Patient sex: M
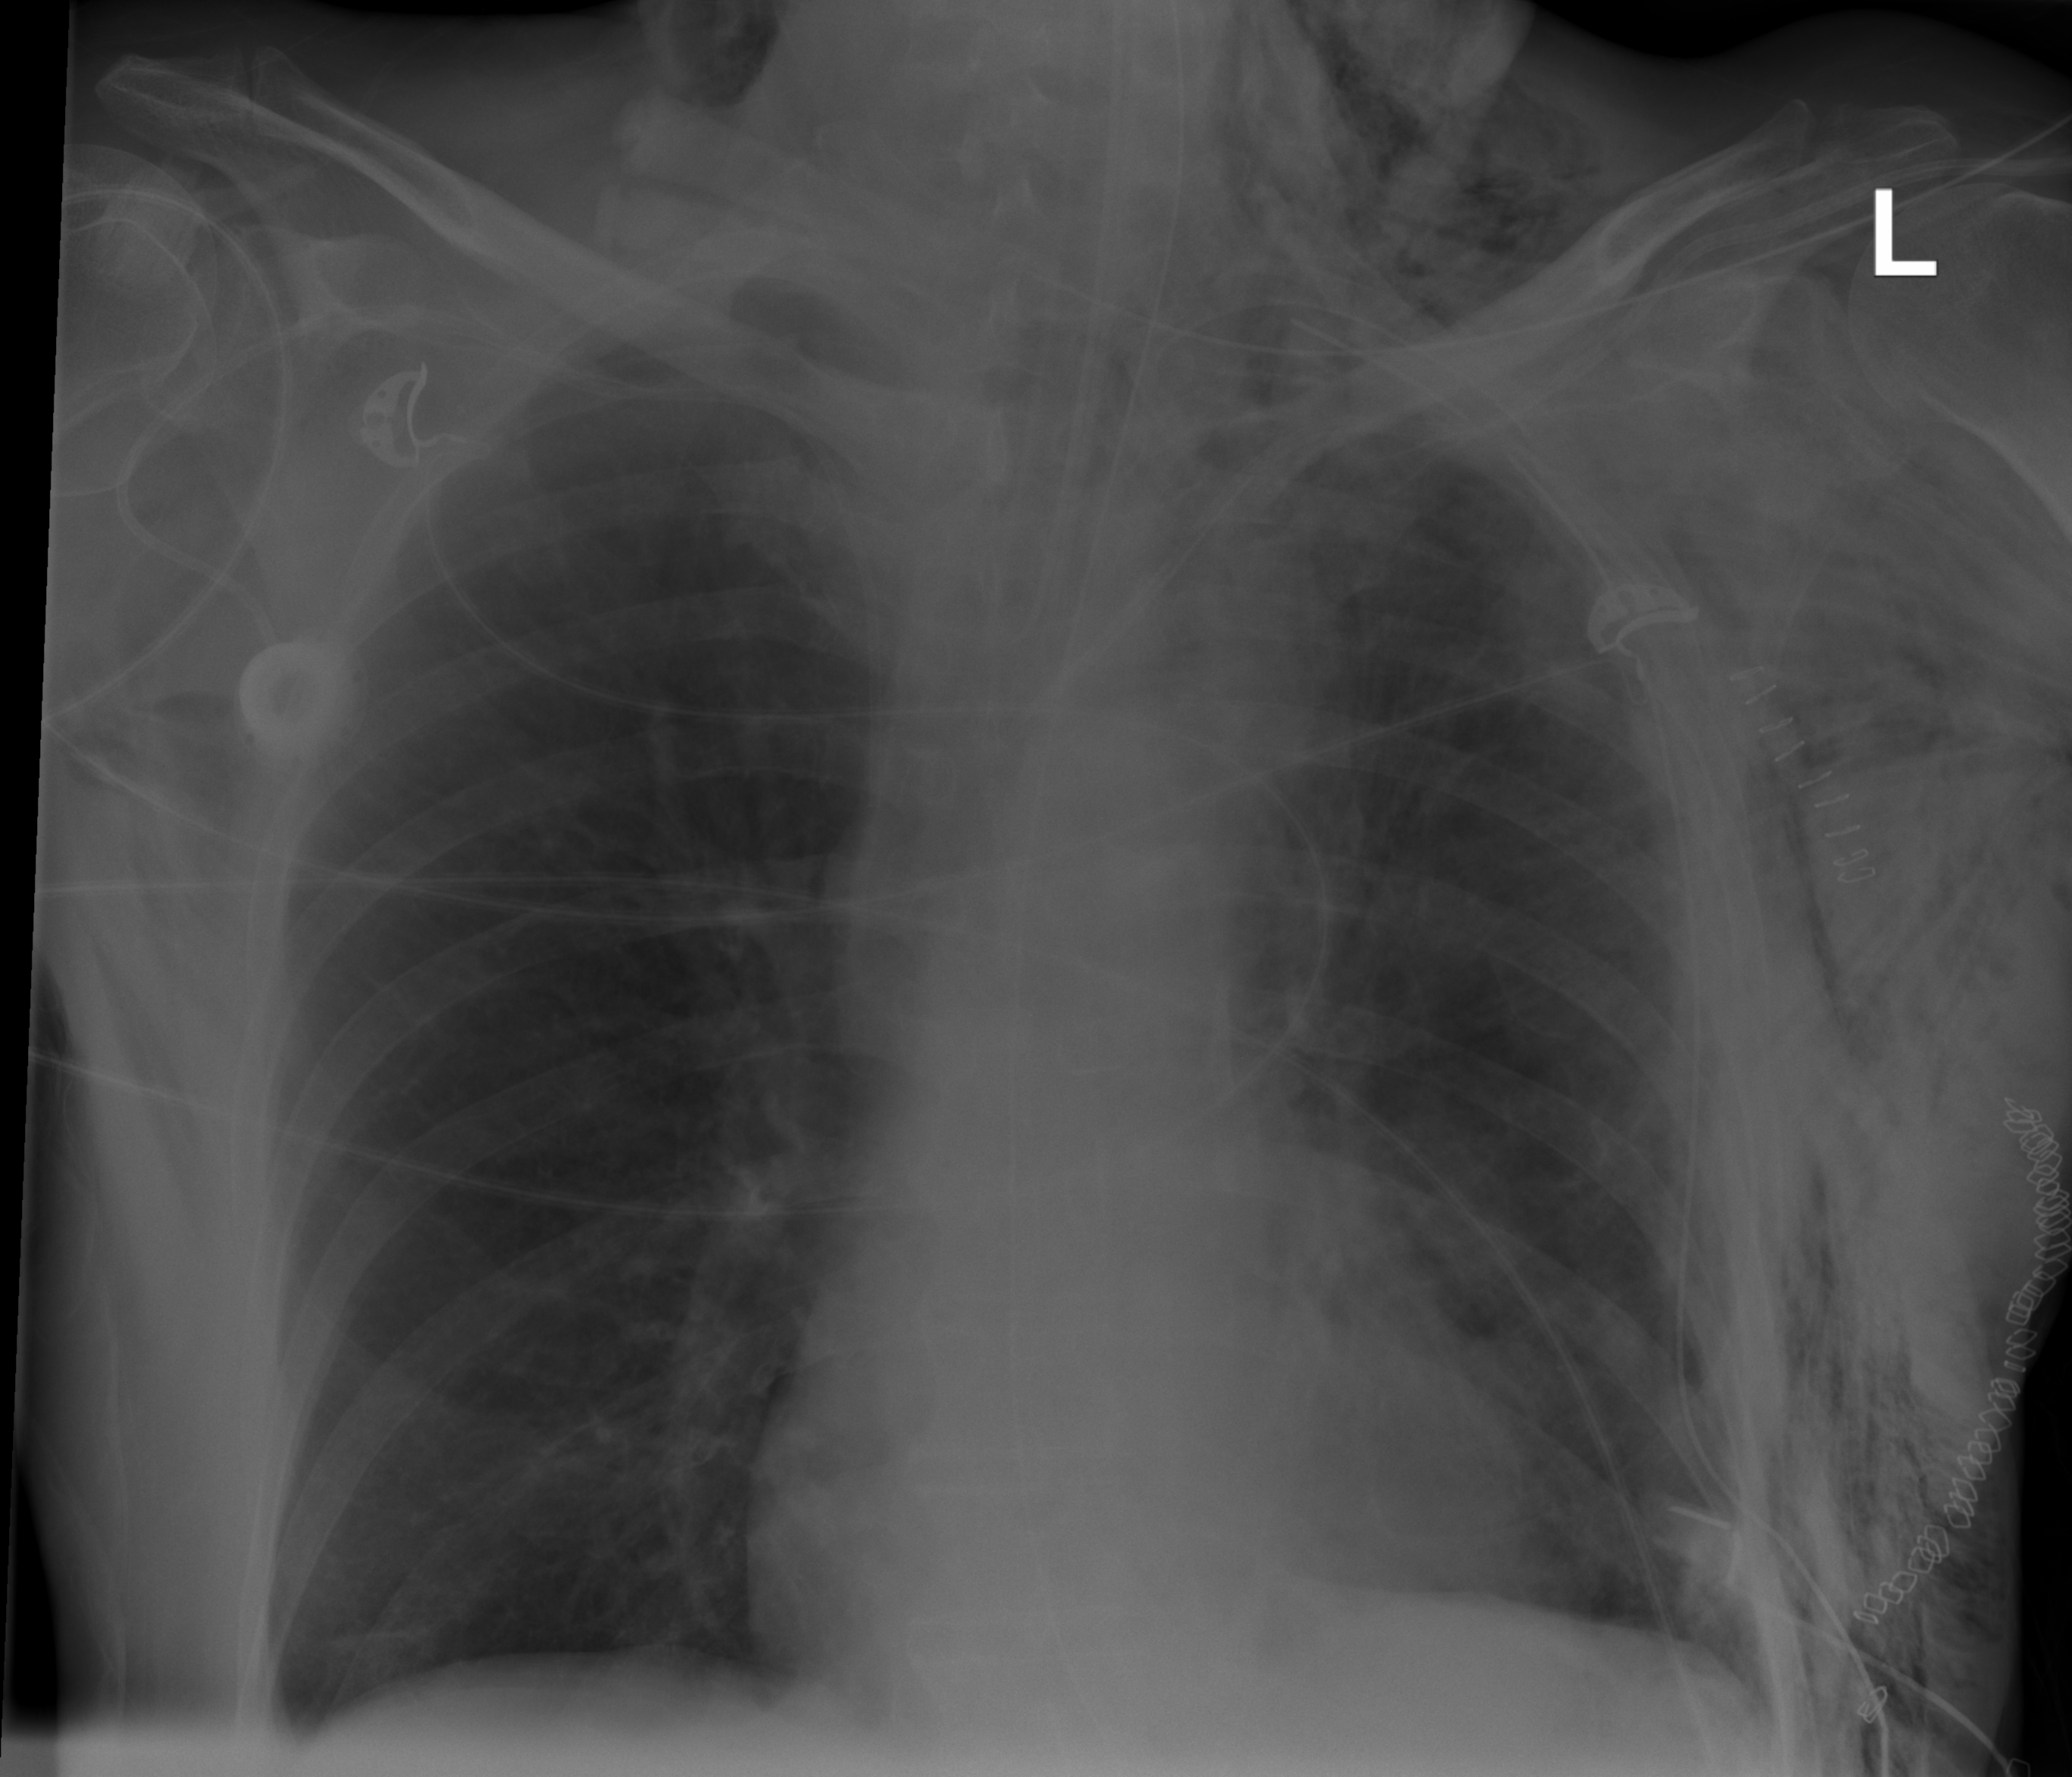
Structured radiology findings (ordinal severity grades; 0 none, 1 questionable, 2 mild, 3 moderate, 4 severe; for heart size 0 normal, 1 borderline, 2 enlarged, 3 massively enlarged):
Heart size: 0
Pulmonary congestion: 0
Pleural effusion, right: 0
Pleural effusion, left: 0
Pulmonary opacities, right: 0
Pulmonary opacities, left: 0
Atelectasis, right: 0
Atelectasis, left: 1